Field crop: maize
Growth stage: 2
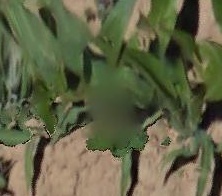
Species: maize